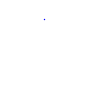
Particle: kaon